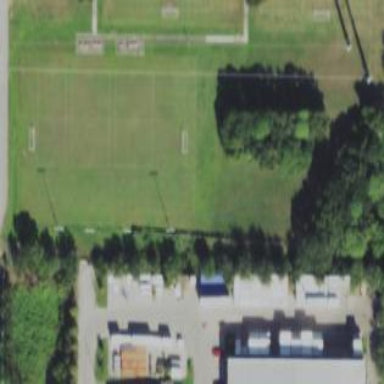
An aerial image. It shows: Soccer pitch designated for leisure and sports activities.